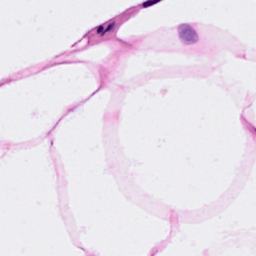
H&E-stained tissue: Breast